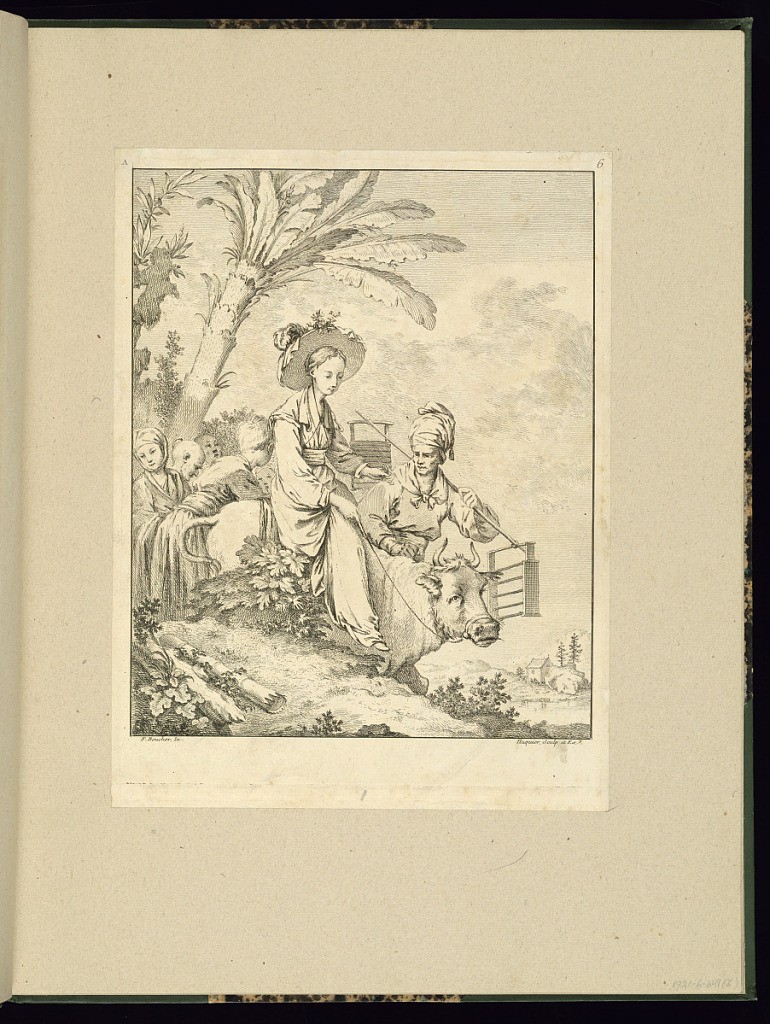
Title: Figures in a Landscape
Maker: François Boucher, French, 1703–1770
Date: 1751
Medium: Etching on laid paper
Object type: Print
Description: A pastoral scene with figures in a landscape. A woman wearing a straw hat with feathers and Chinese style dress rides a cow with a man wearing a textile wrapped around his head walks next to her. He balances an agricultural tool across his shoulders. To the left, a group of men and women stand with trees and a palm tree behind them. In the far background to the right, a small house, and trees. The plate is numbered and signed.